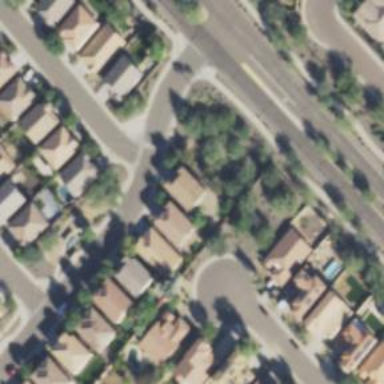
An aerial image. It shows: Smooth asphalt road in residential area.